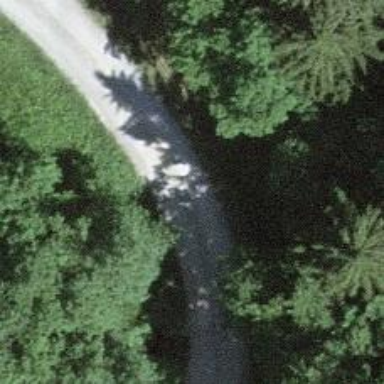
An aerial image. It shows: Unclassified road with grade1 tracktype bridge.